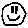
Label: smiley face